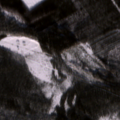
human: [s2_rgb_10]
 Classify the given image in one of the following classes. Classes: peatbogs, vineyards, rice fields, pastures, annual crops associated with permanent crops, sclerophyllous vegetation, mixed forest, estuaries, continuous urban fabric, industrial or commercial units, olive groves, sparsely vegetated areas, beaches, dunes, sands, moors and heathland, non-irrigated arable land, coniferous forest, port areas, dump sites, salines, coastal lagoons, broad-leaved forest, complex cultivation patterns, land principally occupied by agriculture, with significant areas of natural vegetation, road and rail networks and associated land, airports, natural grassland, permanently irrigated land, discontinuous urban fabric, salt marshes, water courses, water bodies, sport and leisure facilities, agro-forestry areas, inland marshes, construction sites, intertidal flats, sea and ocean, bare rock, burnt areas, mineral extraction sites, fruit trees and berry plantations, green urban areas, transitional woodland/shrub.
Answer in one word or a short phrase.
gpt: non-irrigated arable land, coniferous forest, mixed forest, transitional woodland/shrub